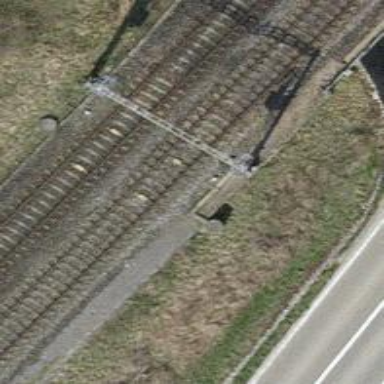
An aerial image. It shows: Railway signal.